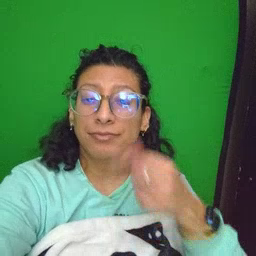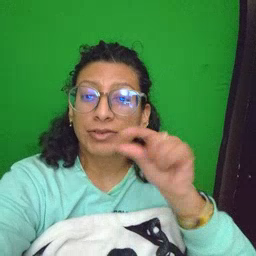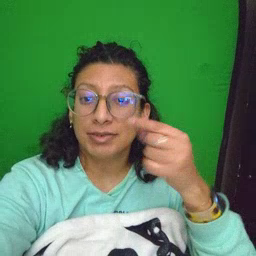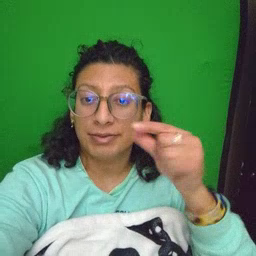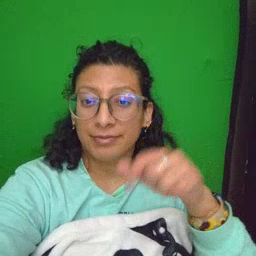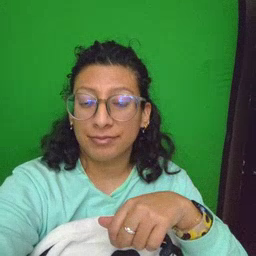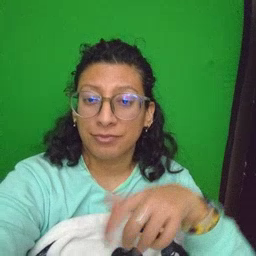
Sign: green